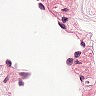
Metastatic tissue present: no